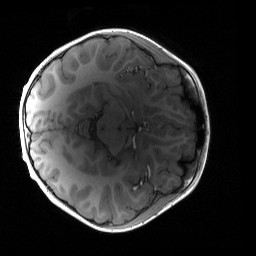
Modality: T1w
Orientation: axial
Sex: male
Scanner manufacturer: siemens
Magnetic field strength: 3 T
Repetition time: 1.9 s
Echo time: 0.00243 s